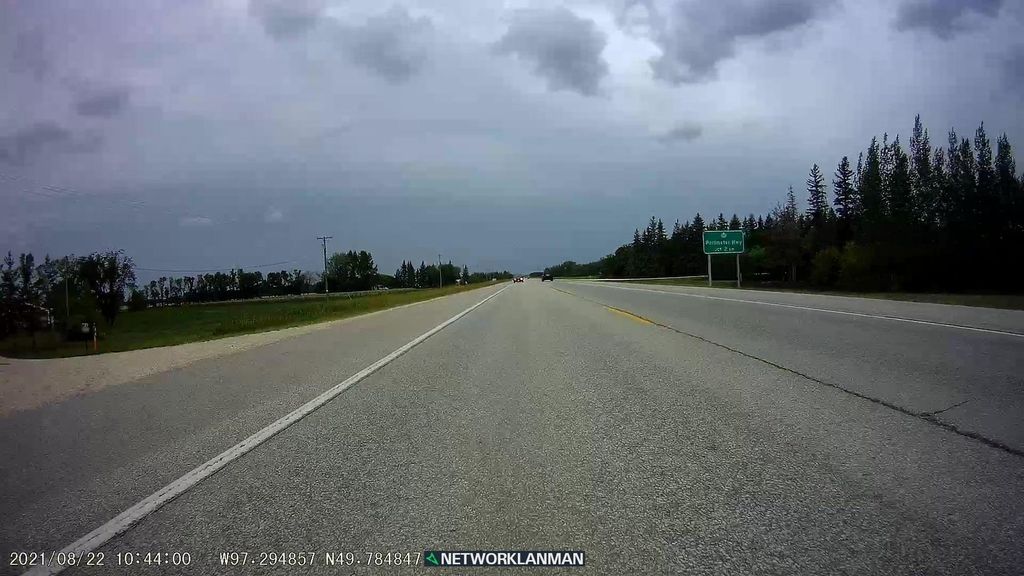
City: winnipeg